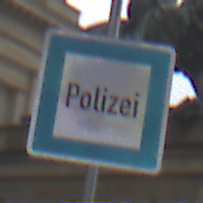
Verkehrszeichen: Polizei
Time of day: Midday
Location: Outdoor (Urban)
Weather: Overcast
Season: NotSpecified
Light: Natural